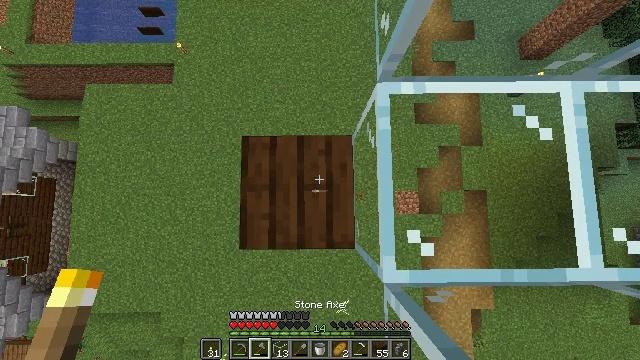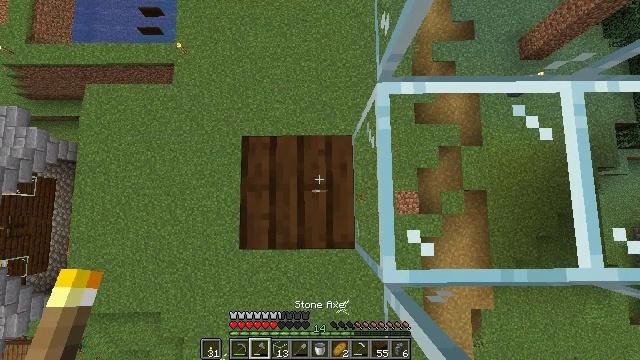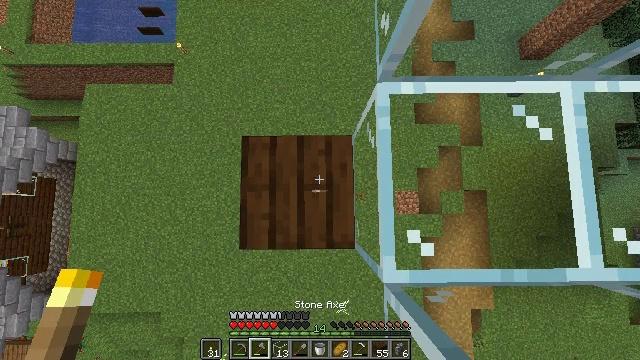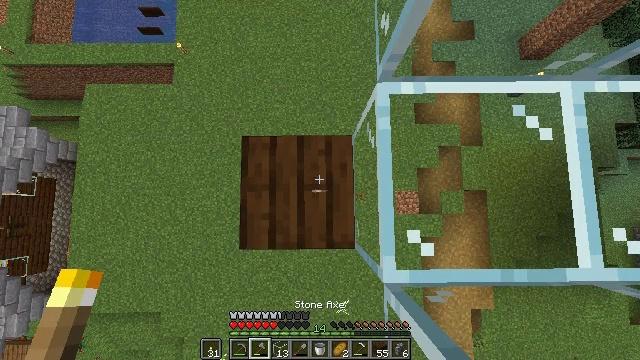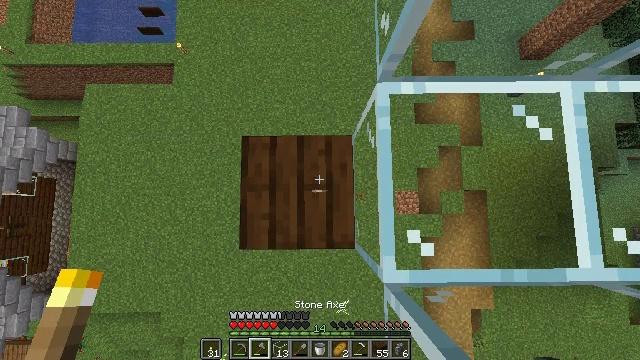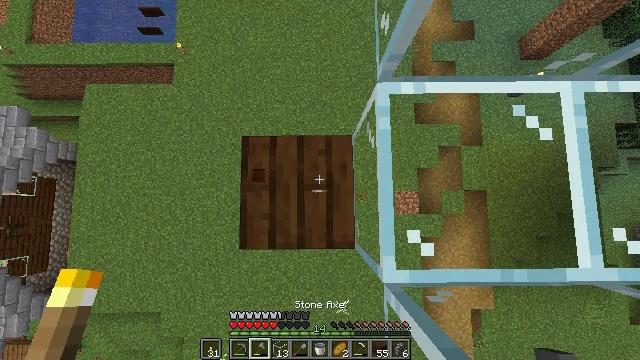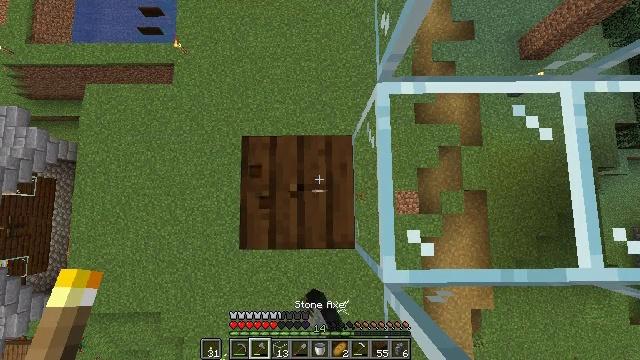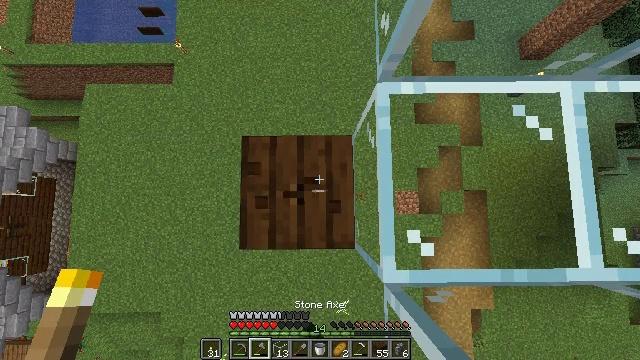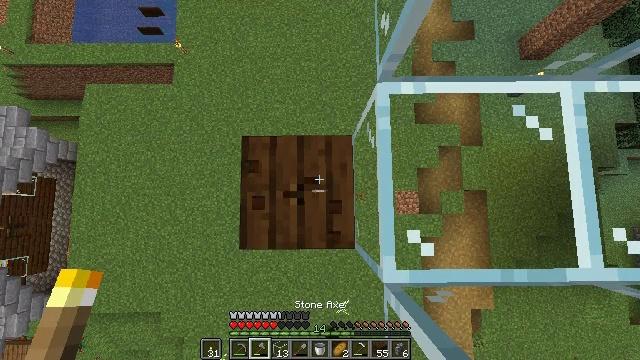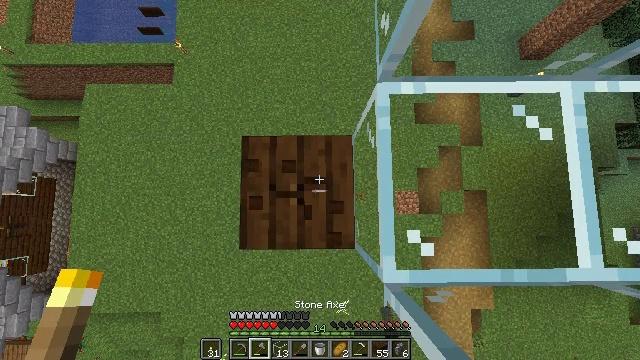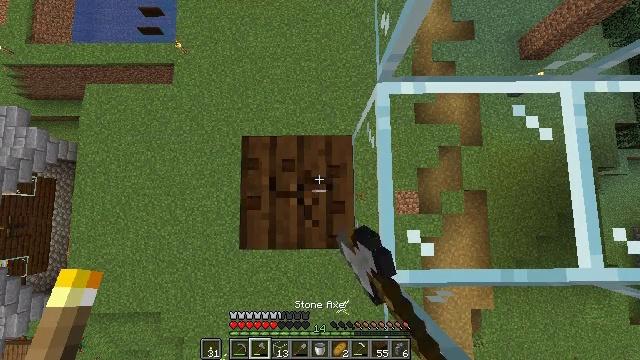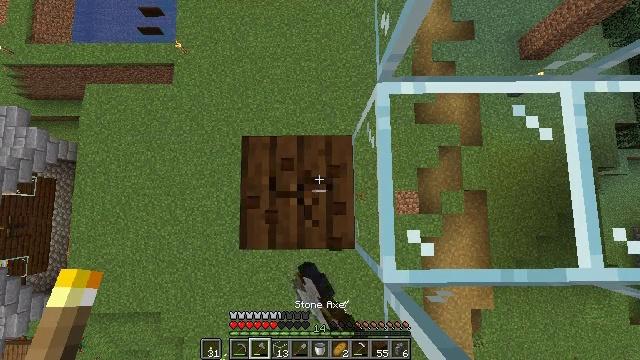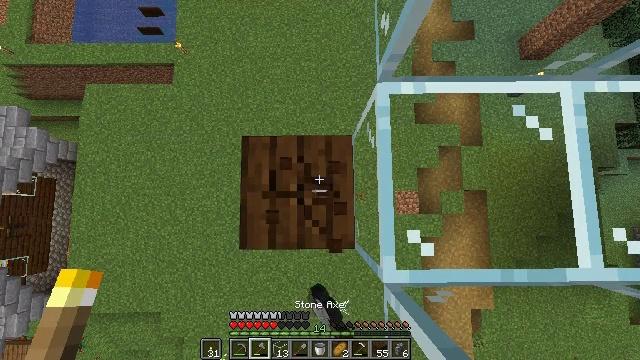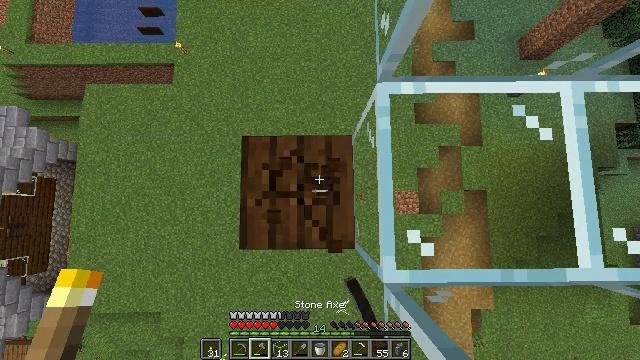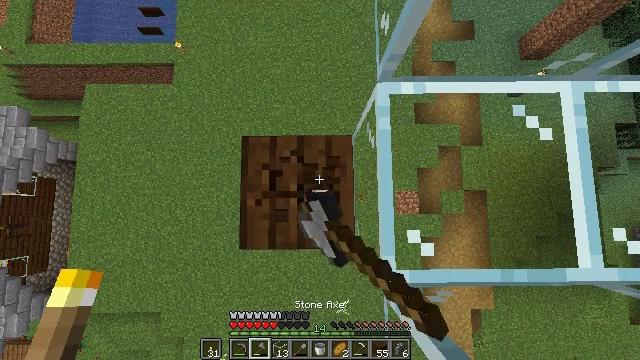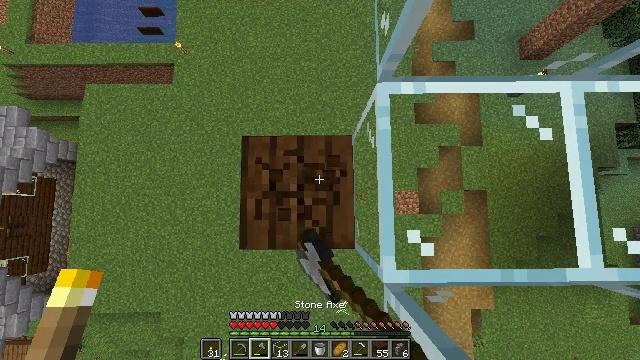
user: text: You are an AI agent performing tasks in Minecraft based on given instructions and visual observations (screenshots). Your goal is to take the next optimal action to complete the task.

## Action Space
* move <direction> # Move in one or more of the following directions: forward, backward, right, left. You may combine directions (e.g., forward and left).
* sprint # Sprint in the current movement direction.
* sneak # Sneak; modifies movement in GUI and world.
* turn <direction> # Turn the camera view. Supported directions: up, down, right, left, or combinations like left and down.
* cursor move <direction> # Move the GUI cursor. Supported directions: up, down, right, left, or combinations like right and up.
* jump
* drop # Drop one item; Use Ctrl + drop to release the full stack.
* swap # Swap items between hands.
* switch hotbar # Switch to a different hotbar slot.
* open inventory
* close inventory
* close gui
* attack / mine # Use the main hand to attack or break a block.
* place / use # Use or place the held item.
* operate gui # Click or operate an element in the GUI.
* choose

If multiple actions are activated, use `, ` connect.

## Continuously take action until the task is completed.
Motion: motion action
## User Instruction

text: Break the existing dark oak planks.
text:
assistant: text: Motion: sneak
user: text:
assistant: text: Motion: sneak
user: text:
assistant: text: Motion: sneak
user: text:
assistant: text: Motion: sneak
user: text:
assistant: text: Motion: sneak, attack / mine
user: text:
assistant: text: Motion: sneak, attack / mine
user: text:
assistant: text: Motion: sneak, attack / mine
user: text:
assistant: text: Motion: sneak, attack / mine
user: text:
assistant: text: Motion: sneak, attack / mine
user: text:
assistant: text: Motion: sneak, attack / mine
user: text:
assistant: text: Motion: sneak, attack / mine
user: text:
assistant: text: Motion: sneak, attack / mine
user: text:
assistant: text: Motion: sneak, attack / mine
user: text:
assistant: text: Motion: sneak, attack / mine
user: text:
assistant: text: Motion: sneak, attack / mine
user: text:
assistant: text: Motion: sneak, attack / mine
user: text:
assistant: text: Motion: sneak, attack / mine
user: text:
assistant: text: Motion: sneak, attack / mine
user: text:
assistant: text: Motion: sneak, attack / mine
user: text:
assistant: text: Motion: sneak, attack / mine
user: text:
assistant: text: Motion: sneak, attack / mine
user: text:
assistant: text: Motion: sneak, attack / mine
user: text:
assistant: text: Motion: sneak, attack / mine
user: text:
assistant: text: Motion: sneak, attack / mine